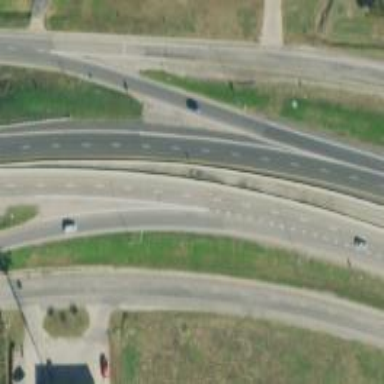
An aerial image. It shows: This image shows trunk highway that functions as expressway.